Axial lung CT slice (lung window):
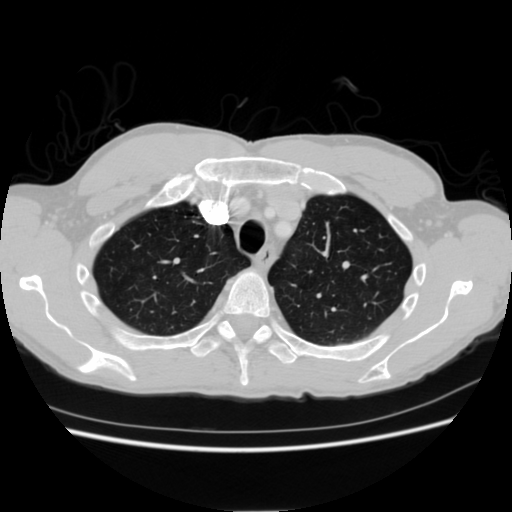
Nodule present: no